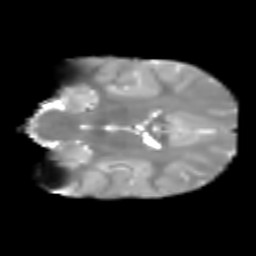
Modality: T2w
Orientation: coronal
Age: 6
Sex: male
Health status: healthy